Question: I'm having trouble trying to make a bar graph in Python but with the "bars" being stacks of images instead of rectangles. I was using matplotlib, but I couldn't find a feature similar to this one. Is there a method to do it? Even using another library?
Here's an example of what I want to generate:

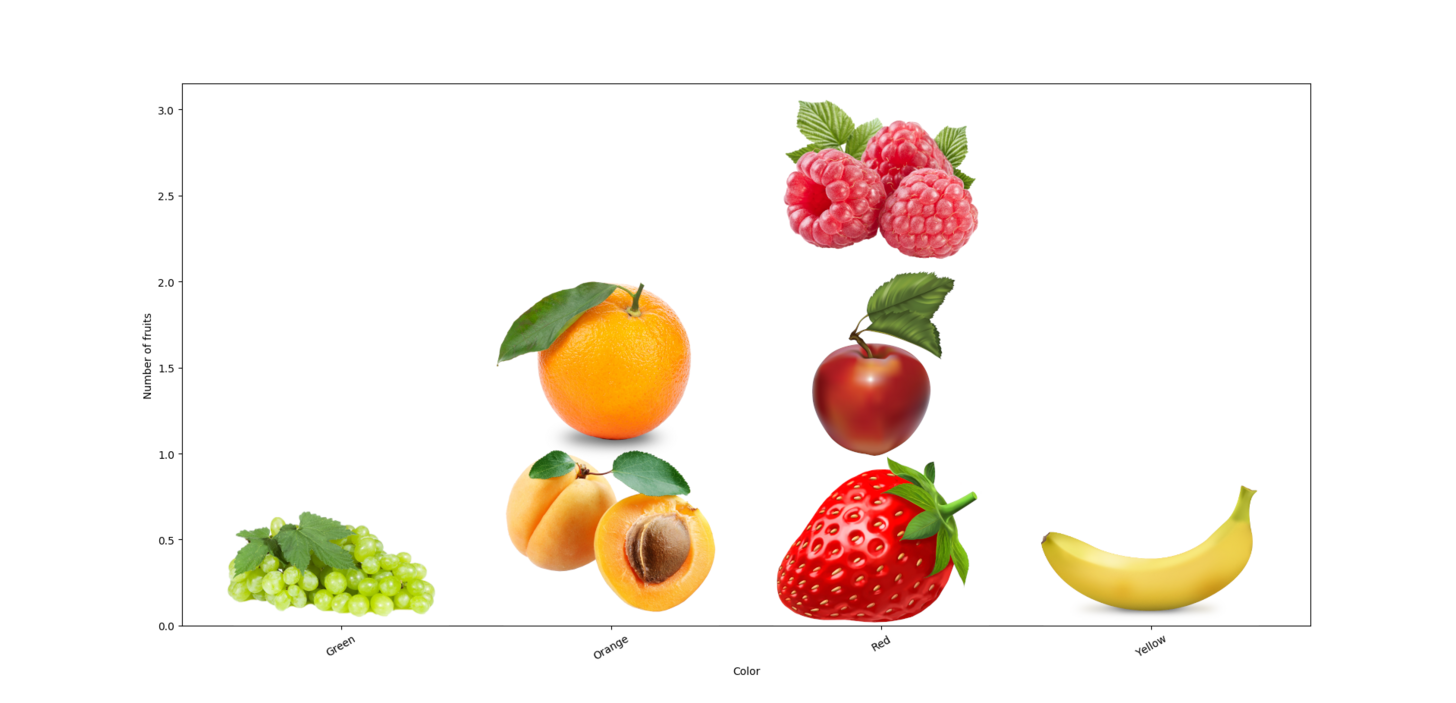
Answer: Here's how I ended up doing it, based on this <URL>:
'''
fruits = {"Green": ["Grapes"],
"Orange": ["Apricot", "Orange"],
"Red": ["Strawberry", "Apple", "Cherry"],
"Yellow": ["Banana"]}
for i, color in enumerate(fruits):
for j, fruit_name in enumerate(fruits[color]):
image = mpimg.imread(fruit_name)
plt.imshow(image, extent=[i - 0.5, i + 0.5, j, j + 1])
'''